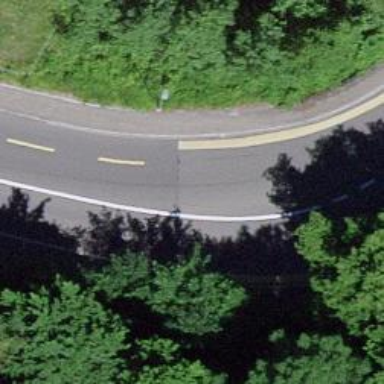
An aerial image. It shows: Bus stop along the road.